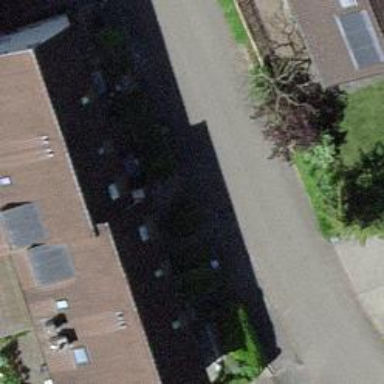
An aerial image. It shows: Smoothly paved residential road.